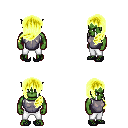
a pixel art fantasy rpg character, male body template, orc, green skin, steel chest armor, white pants, gold left-swept hairstyle, ghillies, four views (front, back, left, right), 2x2 character sprite sheet, small pixel art, hard edges, no anti-aliasing